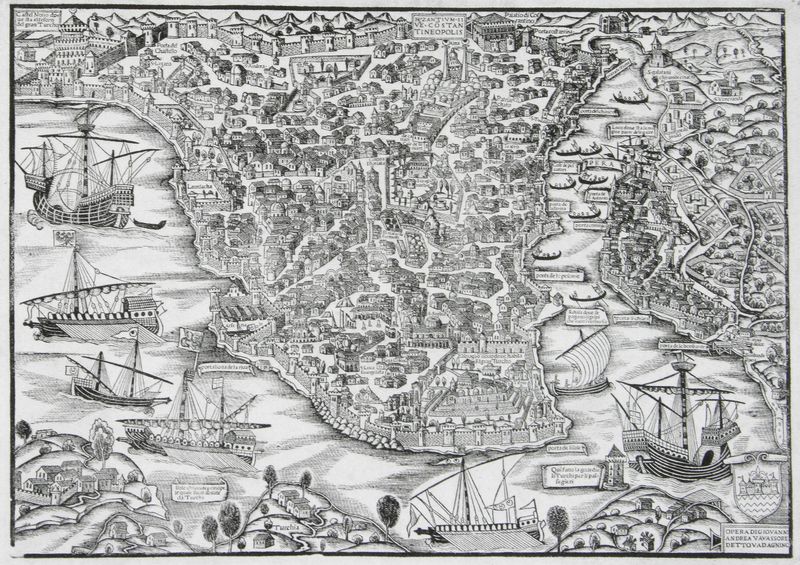
Titel: Karte von Konstantinopel
Künstler: Giovanni Andrea Vavassore
Standort: Nürnberg
Institution: Germanisches Nationalmuseum
Schlagwörter: baum, meer, wasser, weiß, bäume, fluss, landschaft, see, stadt, ufer, grau, schwarz, straße, zeichnung, gebäude, haus, alt, barock, häuser, hügel, gewässer, kanal, kirche, wege, insel, land, renaissance, boot, boote, ruder, turm, holzschnitt, küste, schiff, schiffe, schrift, segel, segelschiffe, ansicht, biegung, fahnen, ort, segelschiff, berge, gebirge, mauer, bergkette, grafik, graphik, hafen, schiffahrt, masten, inschrift, knie, bucht, ozean, stadtansicht, straßen, burg, türme, festung, gassen, druck, druckgraphik, schwarz weiß, radierung, stich, rolle, tore, wappen, karte, mauern, mittelalter, stadtmauer, plan, schriftrolle, landkarte, städte, kupferstich, flüsse, lagune, flussbiegung, orte, halbinsel, latein, stadtplan, stadtkarte, hamburg, bosporus, istanbul, siedlungen, galeere, konstantinopel, seriendruck, meerenge, merian, seriendruch, costatineopolis